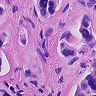
Metastatic tissue present: yes